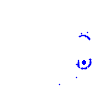
Particle: proton